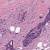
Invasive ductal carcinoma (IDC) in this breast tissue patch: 1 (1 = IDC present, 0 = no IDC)